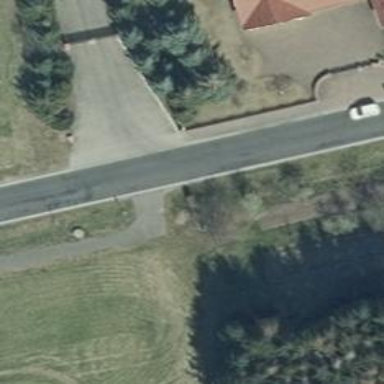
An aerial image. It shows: Paved cycleway.